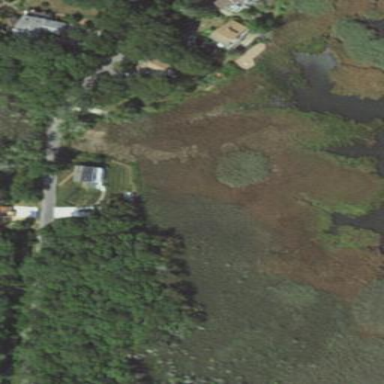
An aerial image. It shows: Marshy wetland area.